Interaction volume radius: 5 \u00c5
Interaction volume height: 15 \u00c5
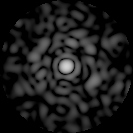
Disorder parameter: 0.8222